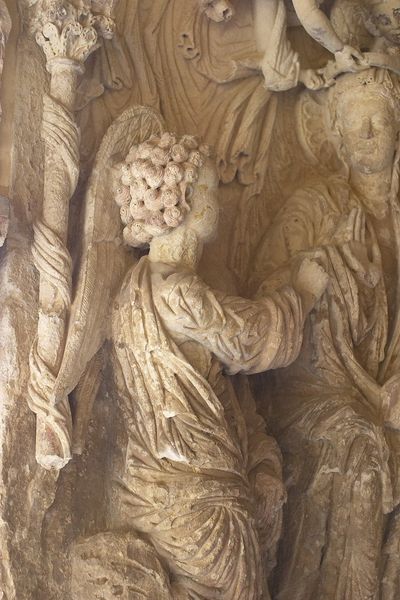
Titel: S. Domingo de Silos
Standort: Burgos (EU - E)
Schlagwörter: flügel, gemälde, hand, mann, schatten, umhang, menschen, ausschnitt, braun, frau, haar, licht, säule, schal, schleier, tuch, jung, wand, arm, band, falten, stein, kirche, figur, gewand, haare, locken, engel, skulptur, relief, mauer, figuren, falte, detail, faltenwurf, plastik, junge, knabe, altar, kapitell, heiligenschein, plastiken, sandstein, segnen, heilige, maria, korinthisch, lockenkopf, rennaissance, halbrelief, engelsflügel, saule, fl[gel